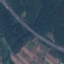
Land use / land cover: Highway